Question: For a project I have a quite complicated viewModel structure.
Please note that I omitted the "NotifyOfPropertyChange" calls in the setters!
'''
public class EntityViewModel : PropertyChangedBase
{
public ObservableCollection<PlatformViewModel> Platforms;
}
public class PlatformViewModel : PropertyChangedBase
{
public ObservableCollection<UnitViewModel> Units;
}
public class UnitViewModel : PropertyChangedBase
{
public ObservableCollection<ModuleViewModel> Units;
public string UnitName { get; set; }
}
public class ModuleViewModel : PropertyChangedBase
{
public string ModuleName { get; set; }
public string Version { get; set; }
}
'''
Now I want to visualize it in a List, like this here (just to make the wanted result more clear)

where black are the platforms, greens the units and orange the modules.
Have tried with ListView, but without success. Never get a single element displayed.
- What is the best way to get to that kind of visualisation?- Would ListView be a good choice? - Is there a good example anywhere around that I cannot find?
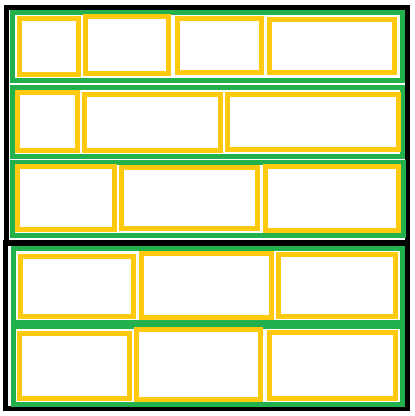
Answer: Something to get you started, will need to further customize layout.
'''
<ItemsControl ItemsSource="{Binding Platforms}" >
<ItemsControl.ItemTemplate>
<DataTemplate>
<Border BorderBrush="Black" BorderThickness="1">
<ItemsControl ItemsSource="{Binding Units}">
<ItemsControl.ItemTemplate>
<DataTemplate>
<Border BorderBrush="Green" BorderThickness="1">
<ItemsControl ItemsSource="{Binding Units}">
<ItemsControl.ItemsPanel>
<ItemsPanelTemplate>
<StackPanel Orientation="Horizontal"></StackPanel>
</ItemsPanelTemplate>
</ItemsControl.ItemsPanel>
<ItemsControl.ItemTemplate>
<DataTemplate>
<Border BorderBrush="Yellow" BorderThickness="1"></Border>
</DataTemplate>
</ItemsControl.ItemTemplate>
</ItemsControl>
</Border>
</DataTemplate>
</ItemsControl.ItemTemplate>
</ItemsControl>
</Border>
</DataTemplate>
</ItemsControl.ItemTemplate>
</ItemsControl>
'''